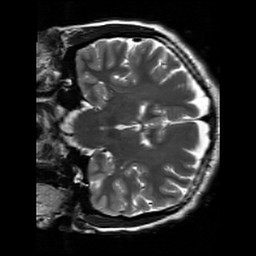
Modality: T2w
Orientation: coronal
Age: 18
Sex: female
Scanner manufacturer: siemens
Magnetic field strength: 3 T
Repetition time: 7 s
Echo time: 0.09 s